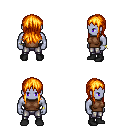
a pixel art fantasy rpg character, male body template, dark elf, purple skin, brown sleeveless shirt, metal pants, light blonde unkempt hairstyle, bracelets, black shoes, four views (front, back, left, right), 2x2 character sprite sheet, small pixel art, hard edges, no anti-aliasing